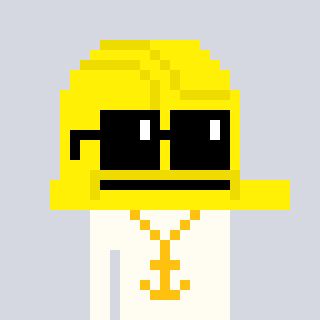
a pixel art character with square black sunglasses, a construction helmet-shaped head and a grayscale-colored body on a cool background